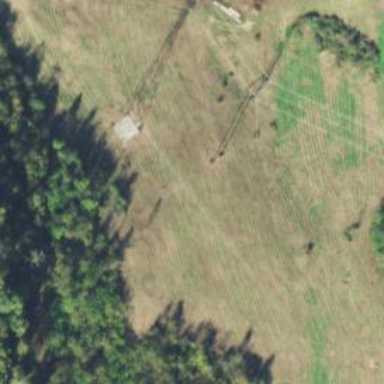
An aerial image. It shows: H-frame power tower with distinctive design.